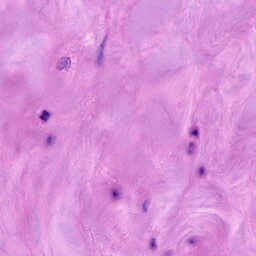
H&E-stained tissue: Breast